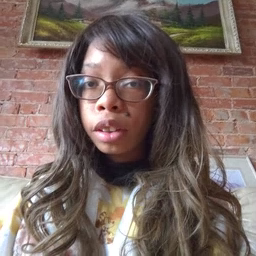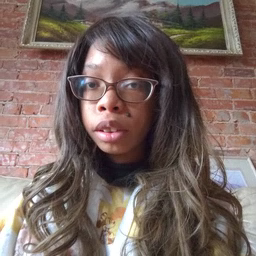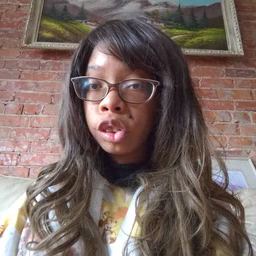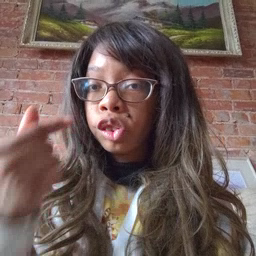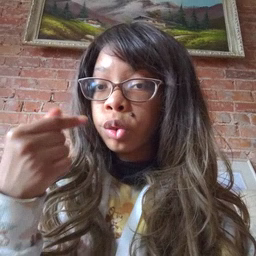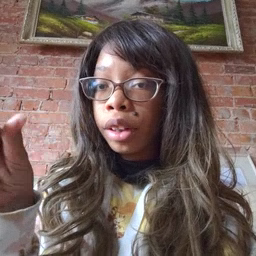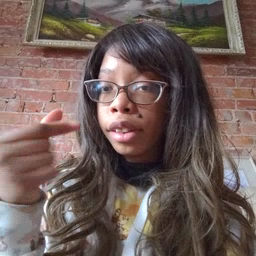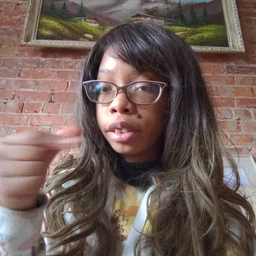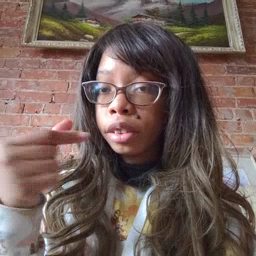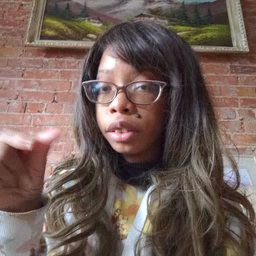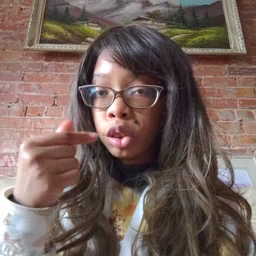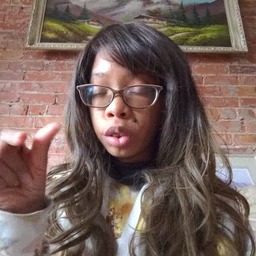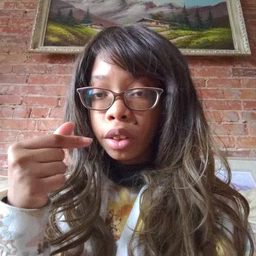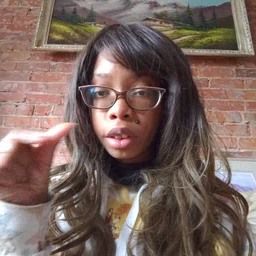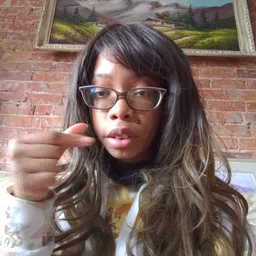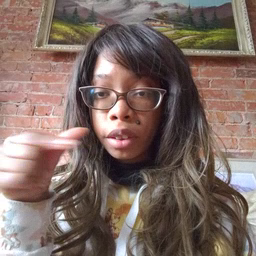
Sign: green